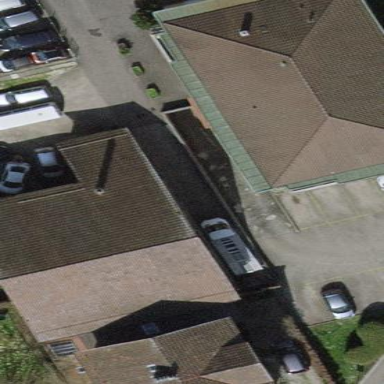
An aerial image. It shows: Hipped roof made of roof tiles on apartment building.